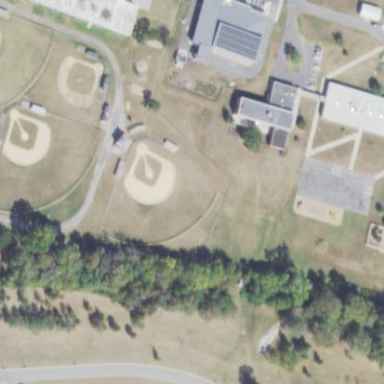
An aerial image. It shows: Baseball pitch for leisure and sports activities.